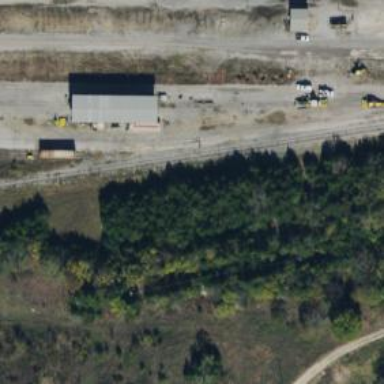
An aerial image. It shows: Rail spur service.